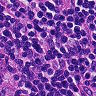
Metastatic tissue present: no